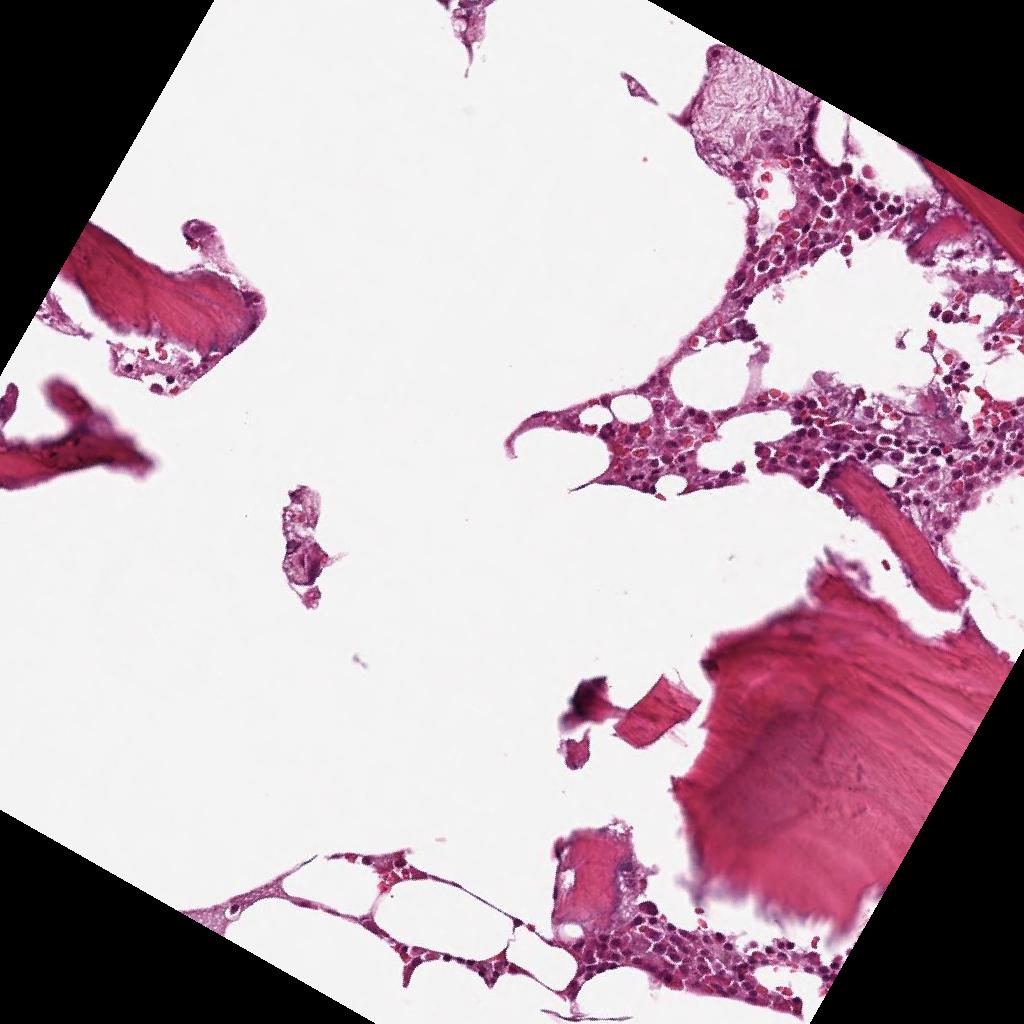
Label: Non-Tumor